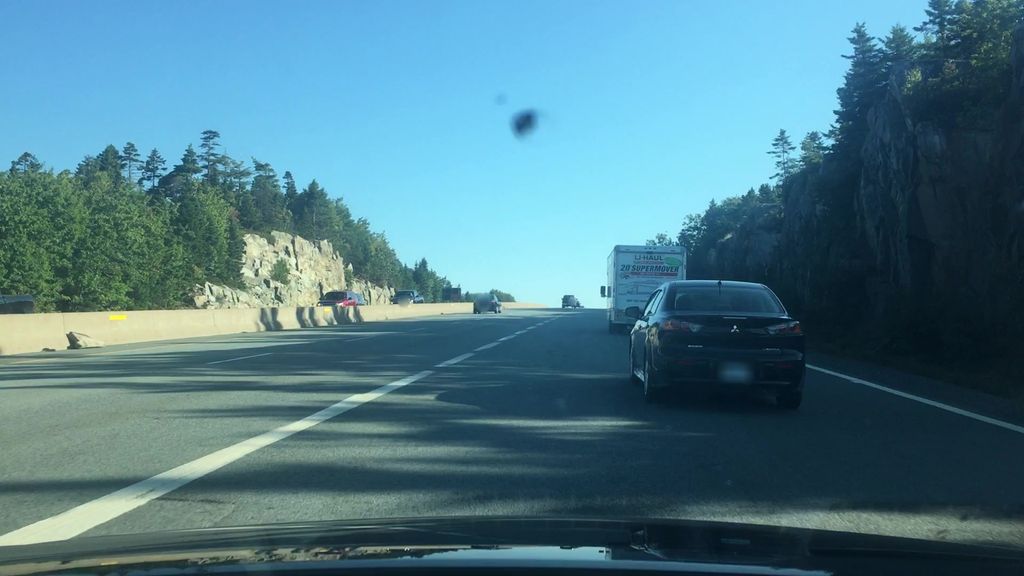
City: halifax